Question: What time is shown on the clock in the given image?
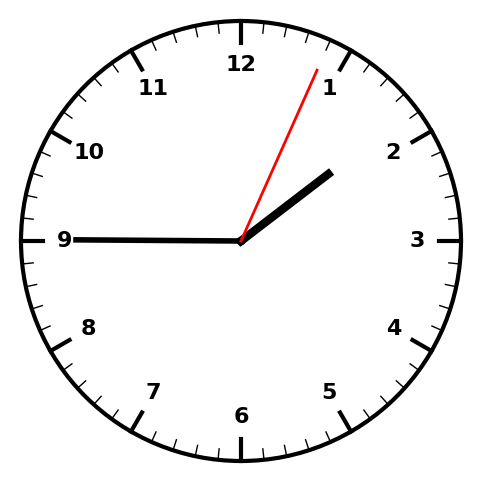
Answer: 01:45:04